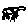
Label: bird